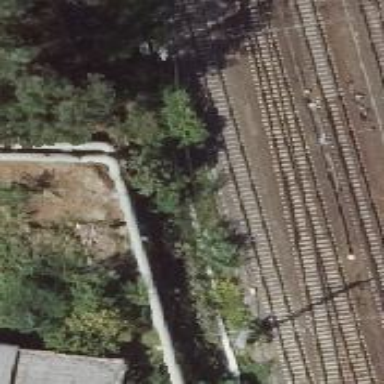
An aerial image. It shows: Railway signal.